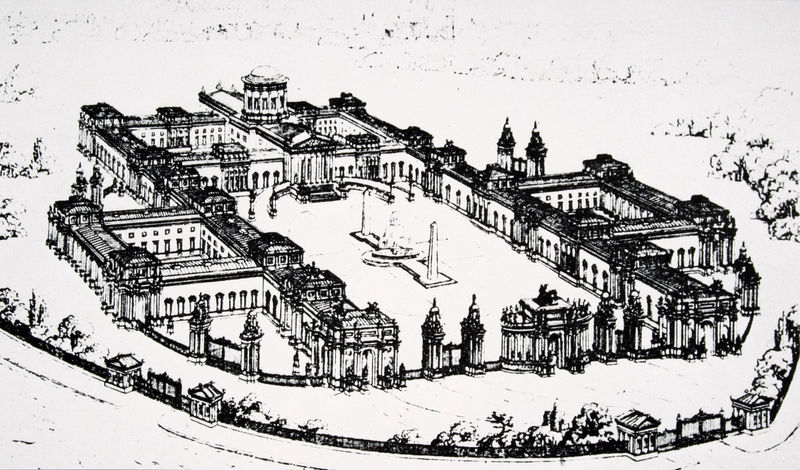
Titel: Zeichnung für einen imaginären königlichen Palast
Künstler: John Soane
Schlagwörter: baum, dunkel, flügel, weiß, bäume, landschaft, stadt, fenster, grau, hell, schwarz, skizze, säule, säulen, zeichnung, anlage, dach, gebäude, haus, park, schloss, zaun, architektur, barock, häuser, büsche, gitter, kirche, wege, rokoko, brunnen, kreis, turm, garten, springbrunnen, ansicht, bogen, fassade, fassaden, perspektive, türen, dächer, mauer, grafik, hof, markt, platz, vogelperspektive, kuppel, staffage, treppe, wachhaus, architecture, church, court, king, palace, white, black, wall, windows, print, ring, tor, foto, eingang, tusche, arkade, innenhof, kloster, türme, palast, schwarz-weiß, entwurf, tinte, arkaden, portal, tore, portale, statuen, anwesen, residenz, zentral, obelisk, building, water, kapelle, roofs, trees, village, freitreppe, plan, tempel, wien, bushes, drawing, paper, black and white, louvre, umzäunung, castle, etching, sketch, monument, höfe, town, vogelschau, klassizistisch, triumphbogen, umfassung, säulengang, palais, city, aufriss, architekturzeichnung, haupteingang, rondell, innenhöfe, schlossanlage, versaille, dome, doors, history, rotunde, tempelchen, courtyard, ink, square, walls, obelisken, buildings, cupola, mansion, fountain, wassergraben, wachtürme, map, schlossmauer, ehrenhof, gartentor, circle, pillar, triumphbögen, scloss, außenanlage, round, royalty, einfriedung, obeliske, torhäuser, torre, wachhäuser, wassergrabern, college, towers, university, castel, sprinbrunnen, gartentore, schloßgarten, pavilion, plaza, center, estate, pillars, patio, grounds, augustusburg, schloüß, enclosure, coarse, done, monuments, captial, obelisks